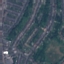
Land use / land cover class: Residential